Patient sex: M
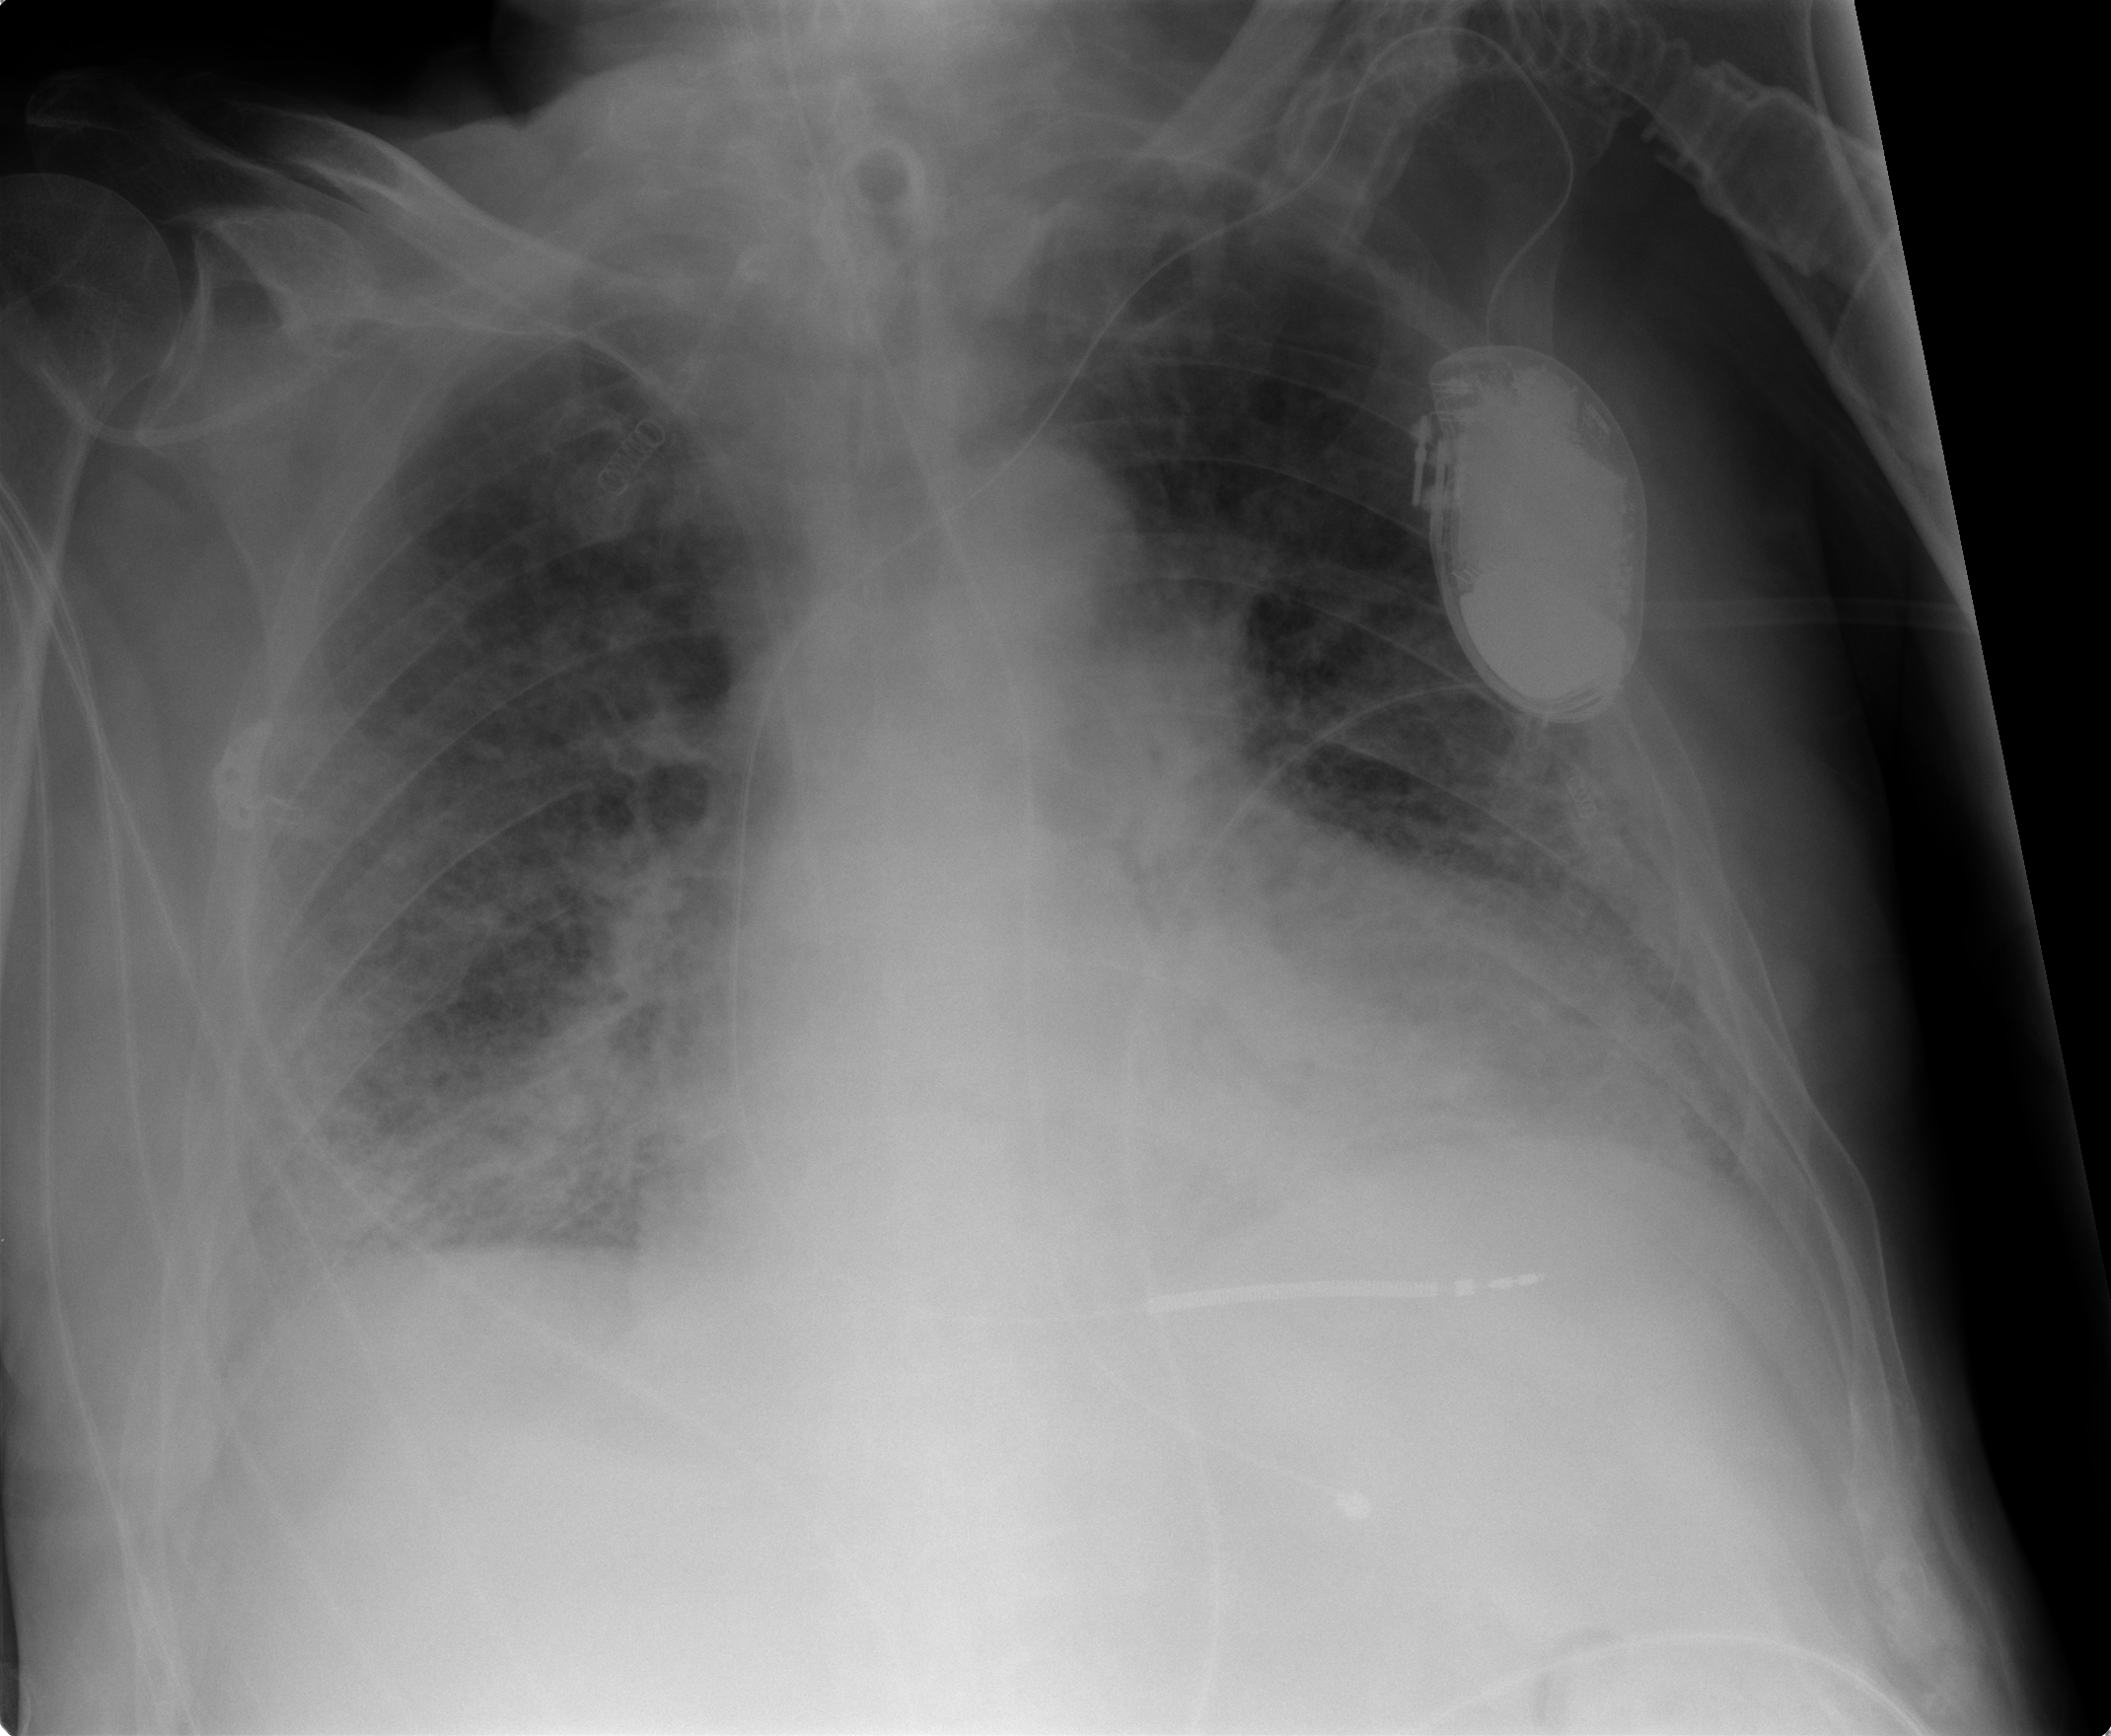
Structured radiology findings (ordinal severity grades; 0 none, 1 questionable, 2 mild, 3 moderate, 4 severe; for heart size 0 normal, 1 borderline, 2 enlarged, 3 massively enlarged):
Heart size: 2
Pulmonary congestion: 3
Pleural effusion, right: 2
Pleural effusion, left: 2
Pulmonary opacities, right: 3
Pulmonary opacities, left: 2
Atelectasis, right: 2
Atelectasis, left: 2